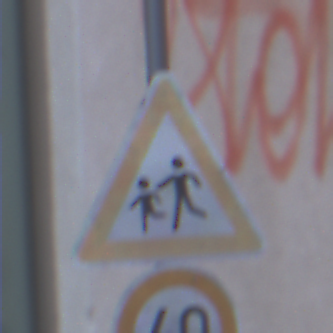
Verkehrszeichen: KinderRechts
Zusatzzeichen unten: Geschwindigkeit40
Umgebung: Outdoor, Urban
Tageszeit: MorningAfternoon
Wetter: PartlyCloudy
Licht: Natural
Jahreszeit: NotSpecified
Kontrast: MediumContrast